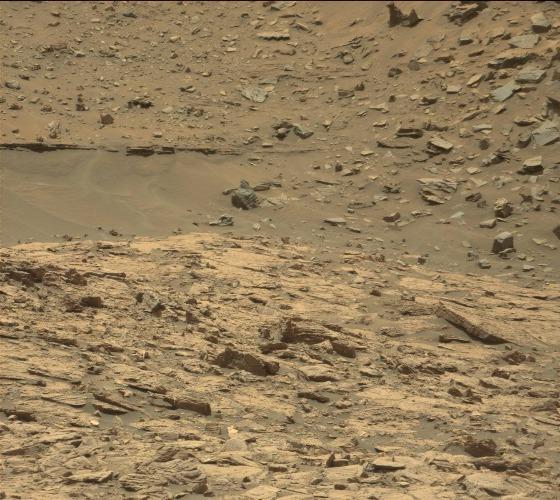
Terrain classes present: Gravel / Sand / Soil, Rock, Shadow